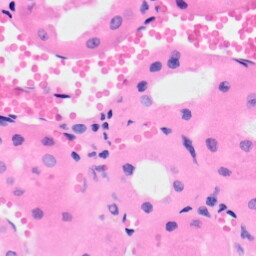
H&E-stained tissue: Kidney